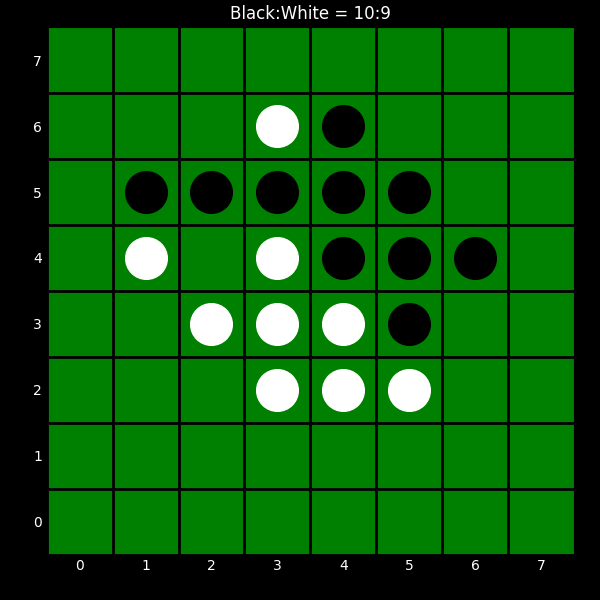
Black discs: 10
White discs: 9